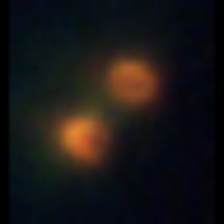
Taxon: Skeletonema
Group: Diatoms